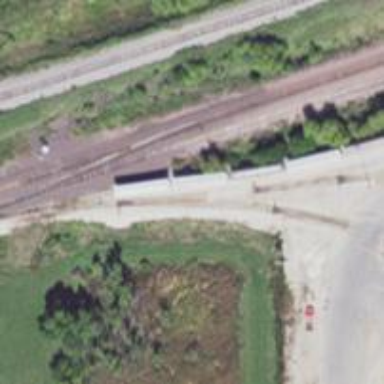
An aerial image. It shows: Railway spur service.